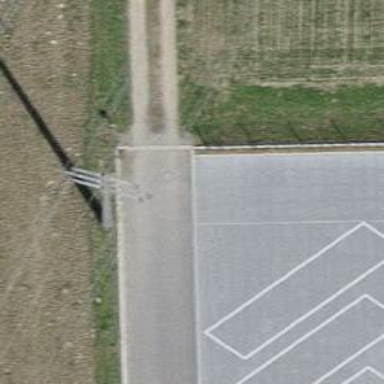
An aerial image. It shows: Service road with paving stones.